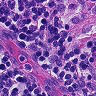
Metastatic tissue present: no